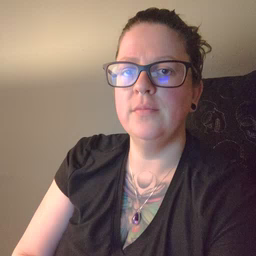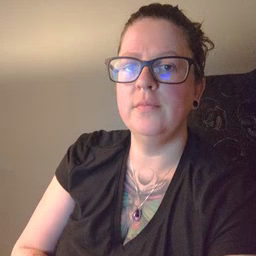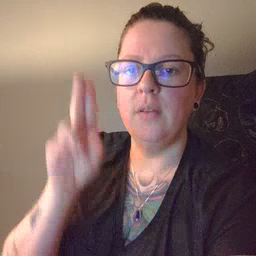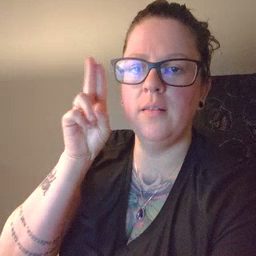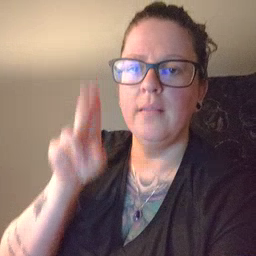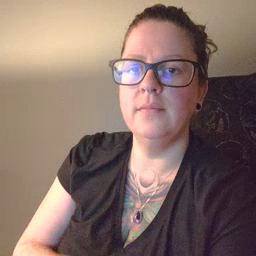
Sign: uncle